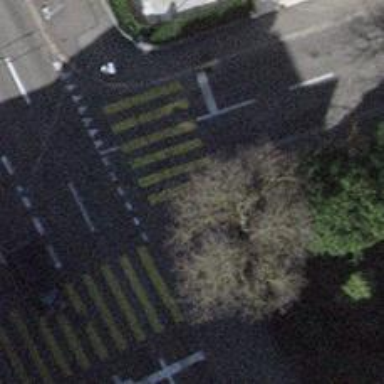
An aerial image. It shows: Kerb serving as barrier.